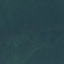
Land use / land cover: Forest